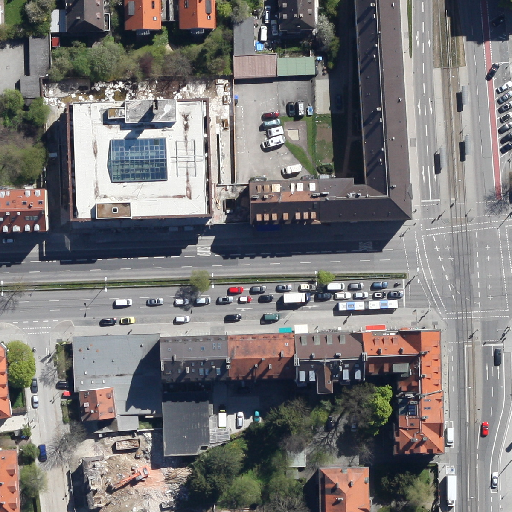
Referring expression: vehicle in the parking area